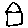
Label: house